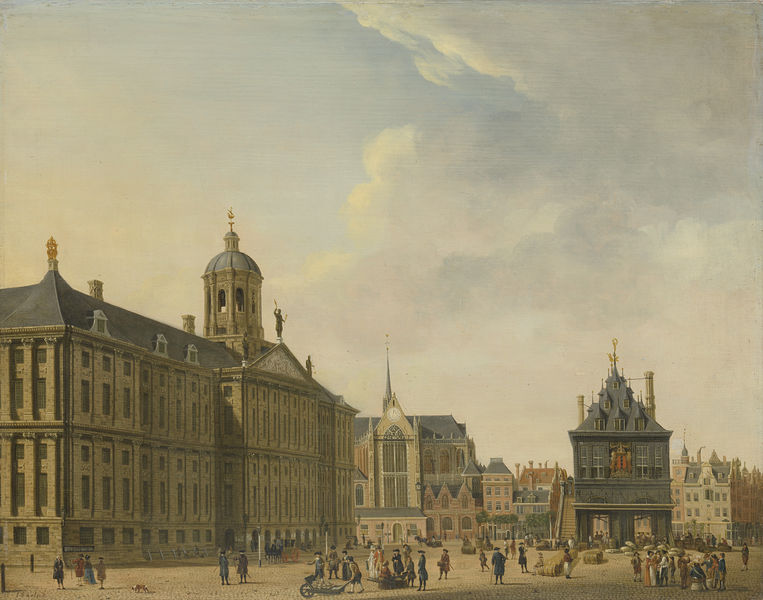
Titel: De Dam in Amsterdam
Künstler: Jan Ekels
Standort: Amsterdam
Institution: Rijksmuseum
Schlagwörter: blau, gemälde, himmel, mann, wolken, frauen, gelb, landschaft, menschen, stadt, braun, fenster, männer, orange, strasse, szene, weiss, gebäude, haus, hund, rot, schirm, schloss, wolke, leute, stehen, holland, niederlande, häuser, weite, kirche, realismus, personen, alltag, karren, stock, turm, deutschland, fassade, fassaden, heu, giebel, kutsche, platz, figuren, rad, schubkarre, weib, weiber, uhr, gruppen, stadtansicht, türmchen, rathaus, statuen, gotisch, marktplatz, gehröcke, fässer, kupferstich, amsterdam, kriche, zollhaus, spitzhut, öffentlichkeit, totale, altag, olaf